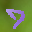
Label: 7